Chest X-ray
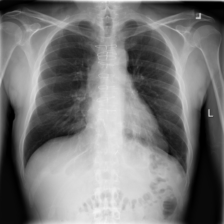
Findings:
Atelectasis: negative
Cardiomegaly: negative
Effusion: negative
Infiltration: negative
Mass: negative
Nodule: negative
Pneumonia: negative
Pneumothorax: negative
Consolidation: negative
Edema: negative
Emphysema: negative
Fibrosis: negative
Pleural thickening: negative
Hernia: negative